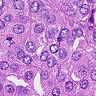
Metastatic tissue present: yes